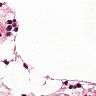
Metastatic tissue present: no